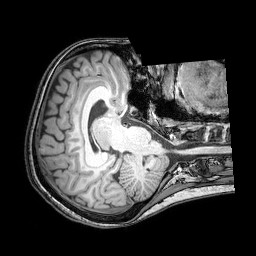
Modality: T1w
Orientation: axial
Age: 31
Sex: female